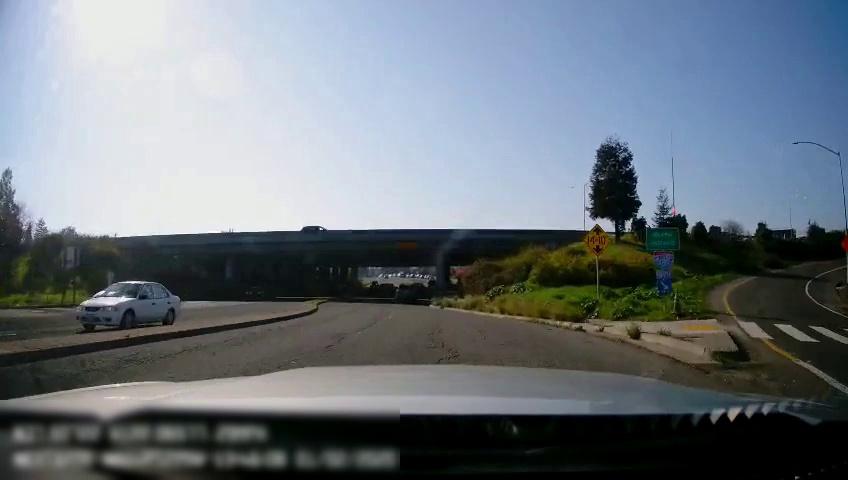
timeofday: Day
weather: Sunny
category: Drivable Space
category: Drivable Space
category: Vehicles | Car
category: Vehicles | Car
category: Vehicles | SUV
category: Vehicles | SUV
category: Lanes | Alternate Lane
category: Lanes | Alternate Lane
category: Lanes | Opposite Lane
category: Traffic | Signs
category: Traffic | Signs
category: Traffic | Signs
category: Traffic | Signs
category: Traffic | Signs